Question: If I AutoGenerate Columns in a DataGrid, Array and Collection Items do not automaticaly become DataGridComboBoxColumn, or they don't appear to be...
This code:
'''
<DataGrid x:Name="dataGrid" Grid.Row="1" ItemsSource="{Binding SrcCollection}" AutoGenerateColumns="False" SelectionMode="Single"
AlternatingRowBackground="{DynamicResource {x:Static SystemColors.GradientActiveCaptionBrushKey}}" AlternationCount="1"
IsReadOnly="True" >
<DataGrid.RowStyle>
<Style>
<Setter Property="DataGridRow.IsSelected" Value="{Binding Path=IsSelected, Mode=TwoWay}" />
</Style>
</DataGrid.RowStyle>
<DataGrid.Columns>
...
<DataGridComboBoxColumn ItemsSource="{Binding Path=MetadataMap}" Header="MetadataMap" IsReadOnly="True" />
<DataGridTemplateColumn Header="MetadataMap" IsReadOnly="True">
<DataGridTemplateColumn.CellTemplate>
<DataTemplate>
<ComboBox ItemsSource="{Binding Path=MetadataMap}" SelectedIndex="0" />
</DataTemplate>
</DataGridTemplateColumn.CellTemplate>
</DataGridTemplateColumn>
...
<DataGridComboBoxColumn ItemsSource="{Binding Path=Rights}" Header="Rights" IsReadOnly="True" />
<DataGridTemplateColumn Header="Rights" IsReadOnly="True">
<DataGridTemplateColumn.CellTemplate>
<DataTemplate>
<ComboBox ItemsSource="{Binding Path=Rights}" SelectedIndex="0" />
</DataTemplate>
</DataGridTemplateColumn.CellTemplate>
</DataGridTemplateColumn>
...
</DataGrid.Columns>
</DataGrid >
'''
produces the following results:

So how can I get the to work properly, ideally with Auto Generation, so I don't need to generate hundreds of DataGrid definitions?
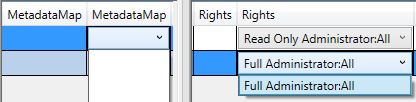
Answer: In search for an answer, I stumbled upon <URL>. Although they are more about manipulating the content, I was able to modify it, and get it to do what I need.
Here is the Class I created:
'''
public class MyDataGridComboBoxColumn : DataGridComboBoxColumn
{
public string ColumnName
{
get;
set;
}
protected override System.Windows.FrameworkElement GenerateElement(DataGridCell cell, object dataItem)
{
var element = (dynamic)base.GenerateElement(cell, dataItem);
ComboBox CB = new ComboBox();
try
{
dynamic Value = dataItem.GetType().GetProperty(cell.Column.Header.ToString()).GetValue(dataItem, null);
CB = new ComboBox();
if (Value != null)
foreach (var val in Value)
CB.Items.Add(val);
CB.SelectedIndex = 0;
}
catch { }
return CB;
}
}
'''
Then I over rode the DataGrid's AutoGenerating Event:
'''
private void AutoGenerating(object sender, DataGridAutoGeneratingColumnEventArgs e)
{
if (e.PropertyType.IsArray ||
e.PropertyType.ToString().ToUpperInvariant().Contains("Dictionary".ToUpperInvariant()) ||
e.PropertyType.ToString().ToUpperInvariant().Contains("List".ToUpperInvariant()))
{
MyDataGridComboBoxColumn col = new MyDataGridComboBoxColumn();
col.ColumnName = e.PropertyName;
e.Column = col;
e.Column.Header = e.PropertyName;
}
}
'''
I'm sure, that this is not the best method, and would appreciate any helpfull suggestions.